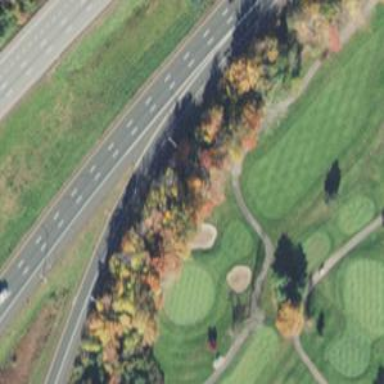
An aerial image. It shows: Service road designated as golf cart path.